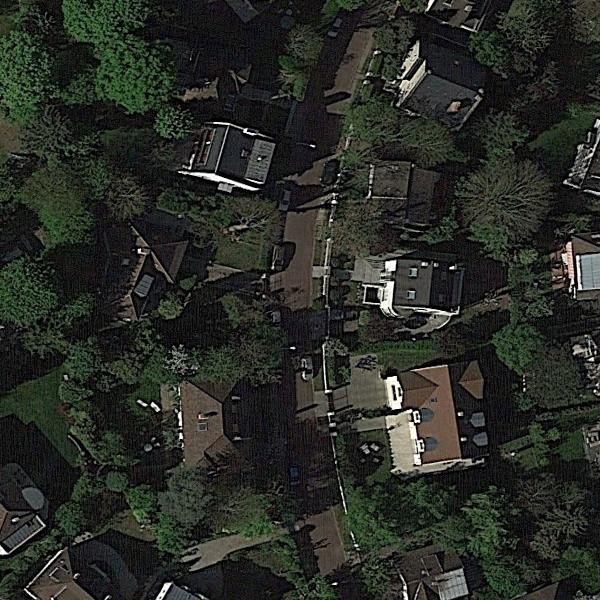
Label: MediumResidential